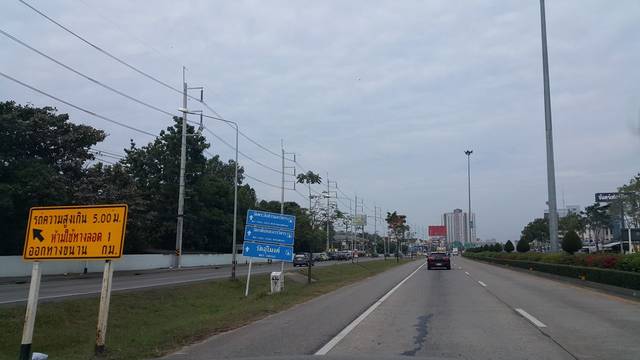
Region: Thailand
Coordinates: 18.791, 99.024